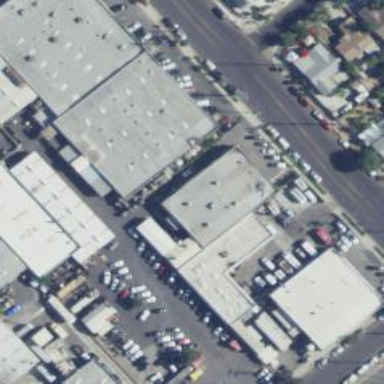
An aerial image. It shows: Industrial building.